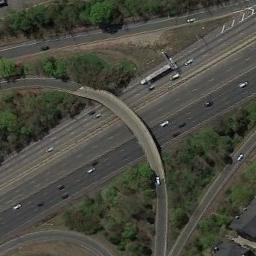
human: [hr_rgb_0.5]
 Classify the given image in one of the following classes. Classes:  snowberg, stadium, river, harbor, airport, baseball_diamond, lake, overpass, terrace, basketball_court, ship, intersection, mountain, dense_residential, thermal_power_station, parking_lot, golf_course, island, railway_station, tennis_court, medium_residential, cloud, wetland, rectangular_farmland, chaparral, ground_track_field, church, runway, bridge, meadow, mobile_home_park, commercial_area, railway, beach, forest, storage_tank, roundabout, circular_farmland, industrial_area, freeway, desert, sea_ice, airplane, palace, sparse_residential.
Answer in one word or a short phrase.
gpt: overpass